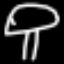
Label: mushroom